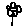
Label: flower